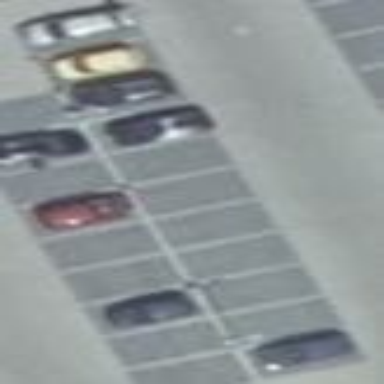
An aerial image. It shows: Parking space with paving stones surface for parking.